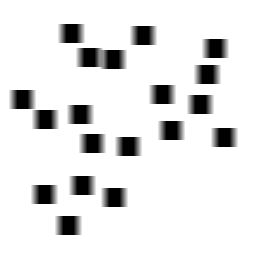
Squares: 19
Triangles: 0
Stars: 0
Total shapes: 19